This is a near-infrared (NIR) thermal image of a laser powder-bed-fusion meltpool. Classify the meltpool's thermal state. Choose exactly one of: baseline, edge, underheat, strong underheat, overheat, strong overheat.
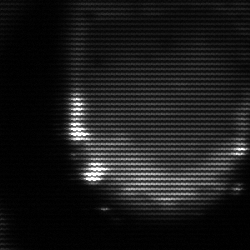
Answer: edge